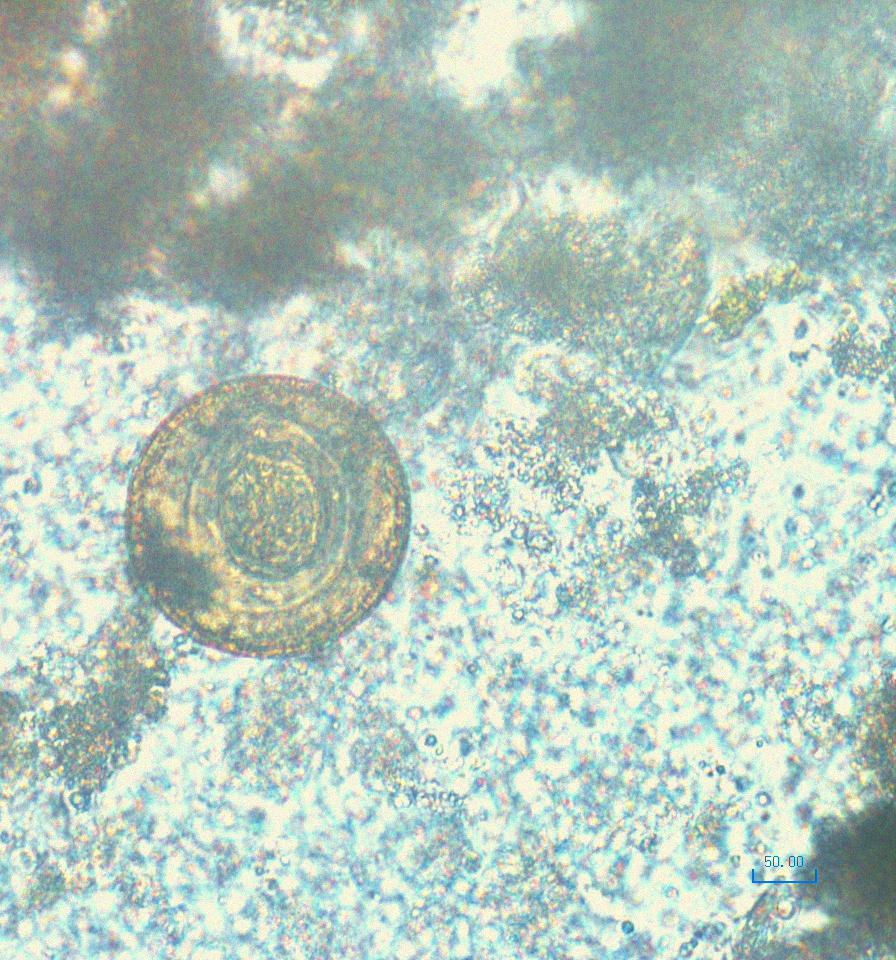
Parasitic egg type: Hymenolepis diminuta